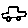
Label: car